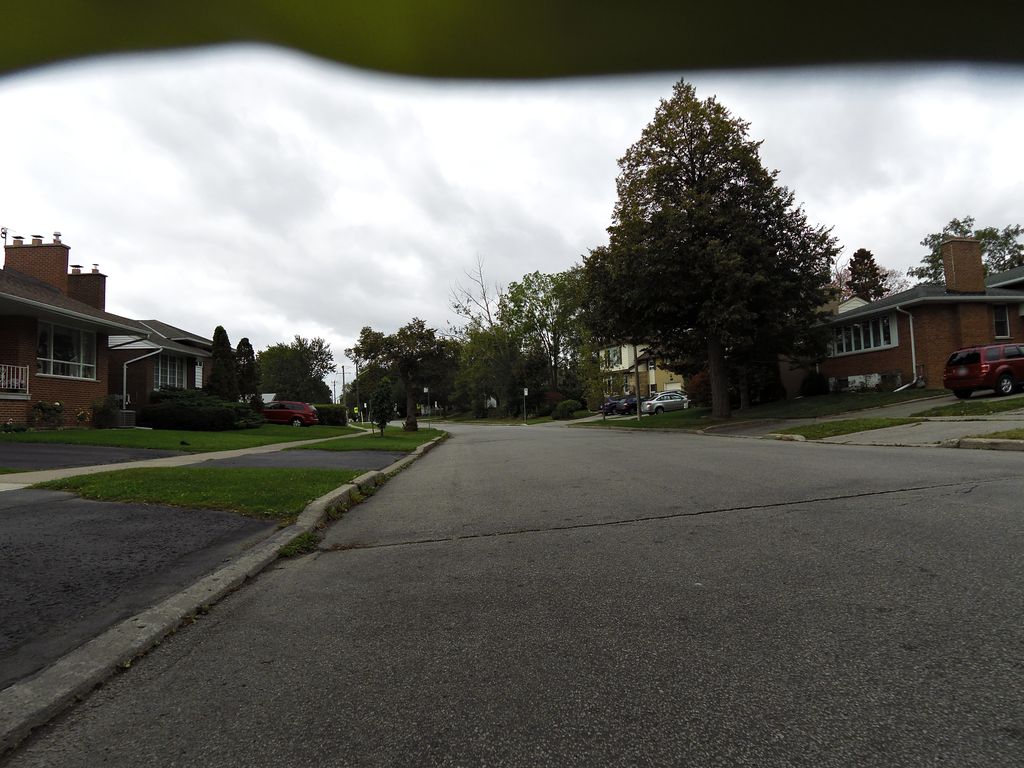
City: toronto